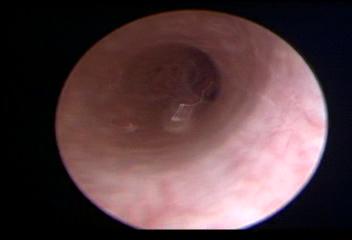
Modality: WLC
Class: Normal mucosa
Bladder cancer association: No